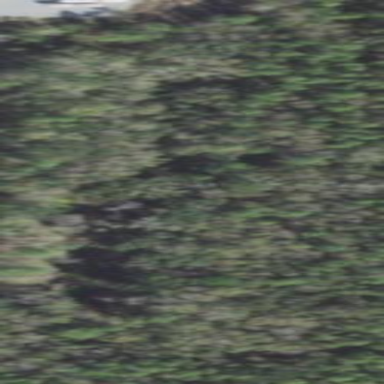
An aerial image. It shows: Mixed leaf woodland.